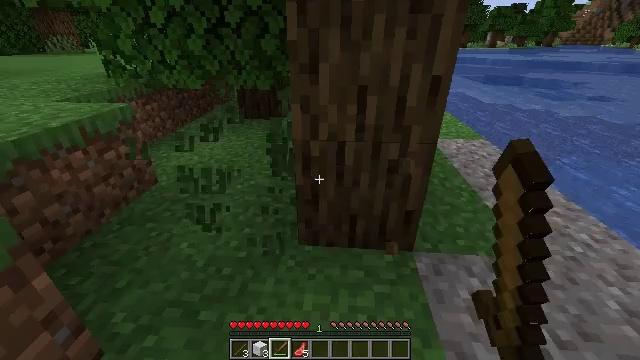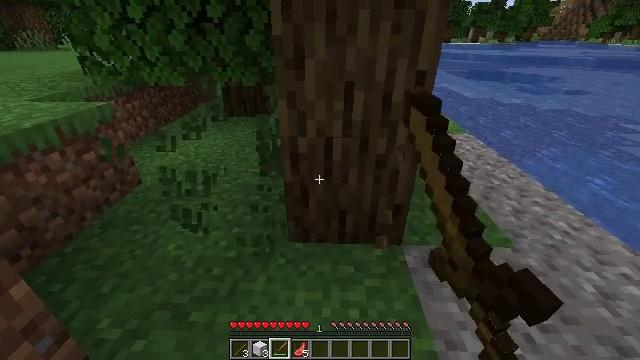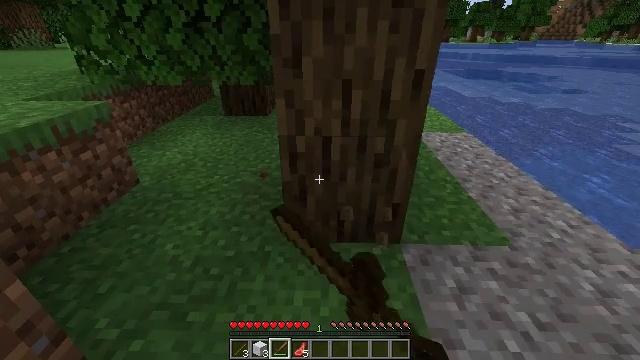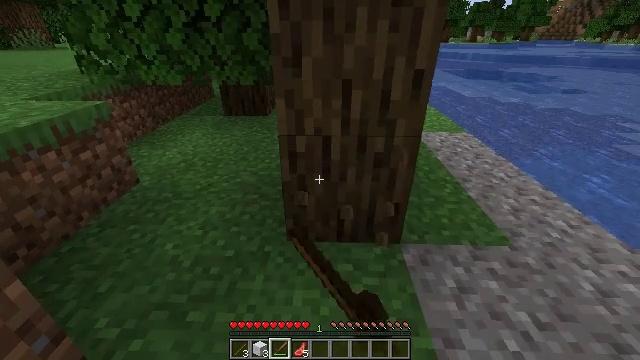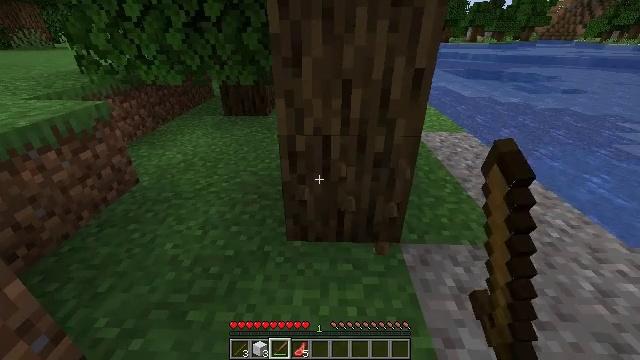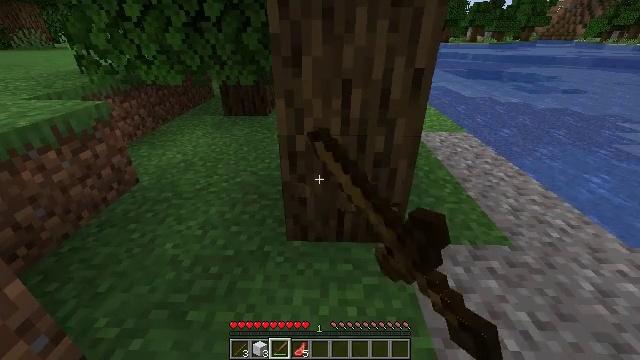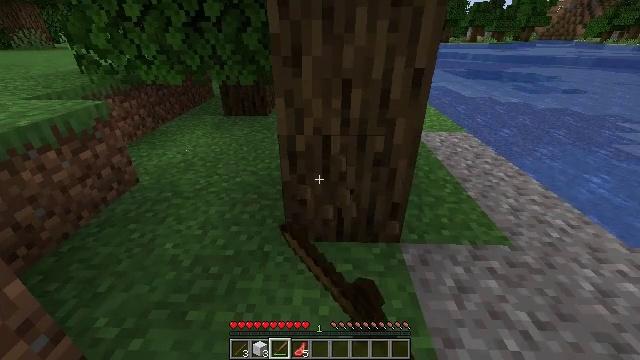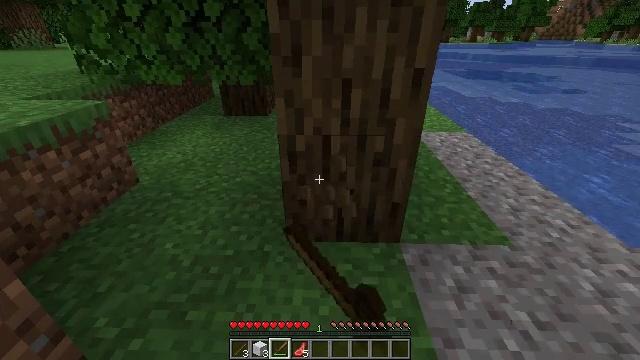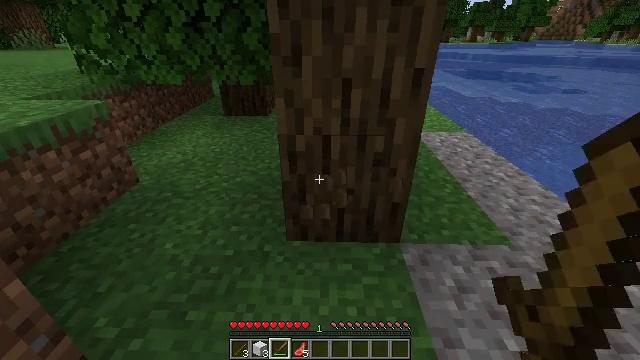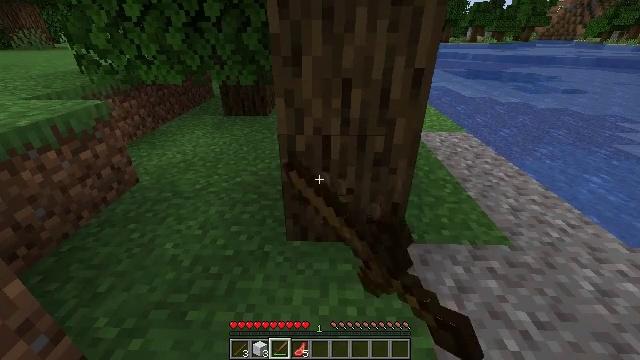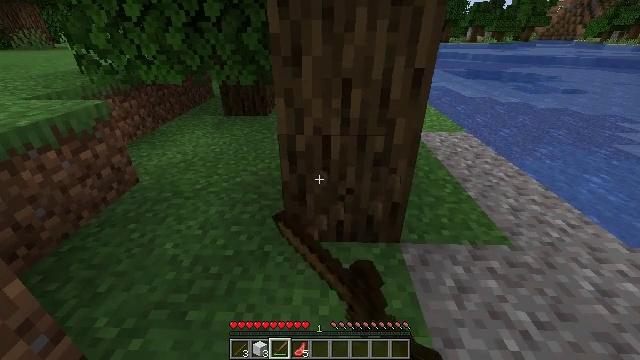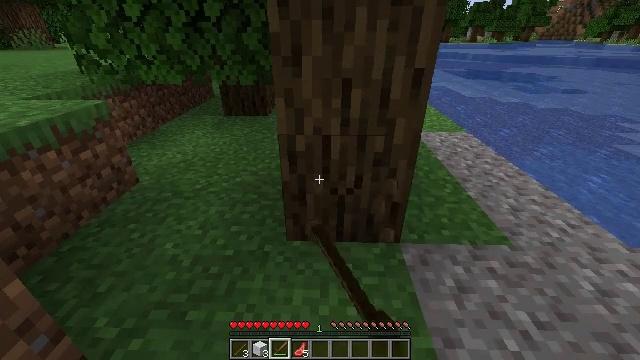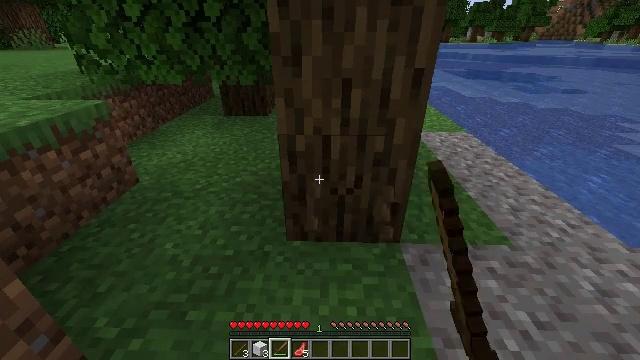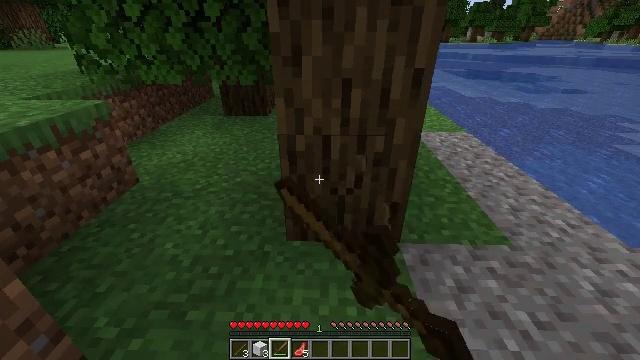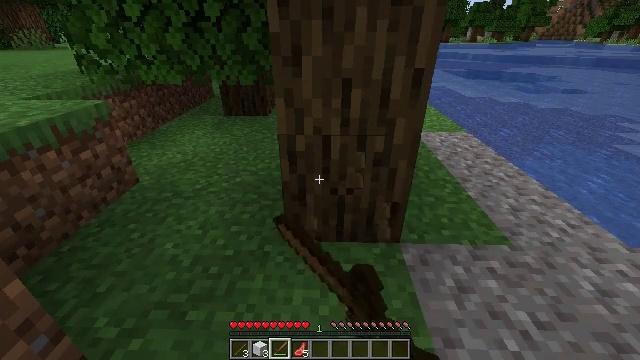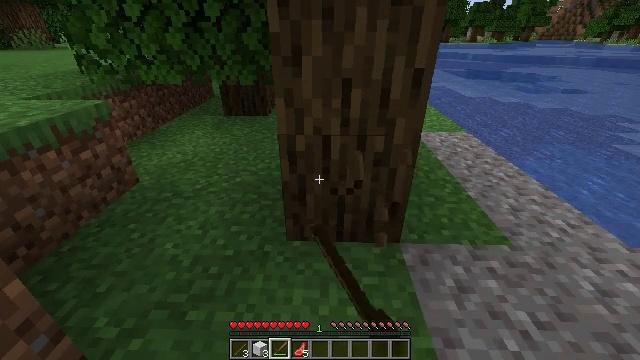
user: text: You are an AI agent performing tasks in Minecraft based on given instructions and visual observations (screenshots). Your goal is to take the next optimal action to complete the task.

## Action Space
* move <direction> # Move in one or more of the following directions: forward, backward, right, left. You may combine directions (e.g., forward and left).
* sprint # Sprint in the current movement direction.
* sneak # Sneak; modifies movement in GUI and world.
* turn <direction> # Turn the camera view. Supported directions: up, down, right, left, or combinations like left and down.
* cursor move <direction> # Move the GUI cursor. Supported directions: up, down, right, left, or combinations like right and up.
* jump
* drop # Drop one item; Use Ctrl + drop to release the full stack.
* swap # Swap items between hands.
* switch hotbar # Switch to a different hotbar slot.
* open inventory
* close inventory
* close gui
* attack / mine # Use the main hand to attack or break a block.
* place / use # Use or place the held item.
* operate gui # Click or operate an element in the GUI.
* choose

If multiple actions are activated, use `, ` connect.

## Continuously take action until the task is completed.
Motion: motion action
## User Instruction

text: Mine the oak log.
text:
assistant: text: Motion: turn right, attack / mine
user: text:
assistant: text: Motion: attack / mine
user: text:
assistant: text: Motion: attack / mine
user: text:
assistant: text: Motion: attack / mine
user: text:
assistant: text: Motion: attack / mine
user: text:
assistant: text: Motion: attack / mine
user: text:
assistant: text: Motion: attack / mine
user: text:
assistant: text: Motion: attack / mine
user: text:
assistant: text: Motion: attack / mine
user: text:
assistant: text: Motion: attack / mine
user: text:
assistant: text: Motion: attack / mine
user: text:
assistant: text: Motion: attack / mine
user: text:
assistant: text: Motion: attack / mine
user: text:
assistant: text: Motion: attack / mine
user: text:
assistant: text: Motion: attack / mine
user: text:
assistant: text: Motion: attack / mine
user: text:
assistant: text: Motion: attack / mine
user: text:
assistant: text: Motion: attack / mine
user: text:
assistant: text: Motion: attack / mine
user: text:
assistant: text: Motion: attack / mine
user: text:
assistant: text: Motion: attack / mine
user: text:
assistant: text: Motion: attack / mine
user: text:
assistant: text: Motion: attack / mine
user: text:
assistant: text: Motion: attack / mine
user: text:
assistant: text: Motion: attack / mine
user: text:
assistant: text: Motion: attack / mine
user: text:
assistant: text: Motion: attack / mine
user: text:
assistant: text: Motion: attack / mine
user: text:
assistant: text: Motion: attack / mine
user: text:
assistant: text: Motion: attack / mine